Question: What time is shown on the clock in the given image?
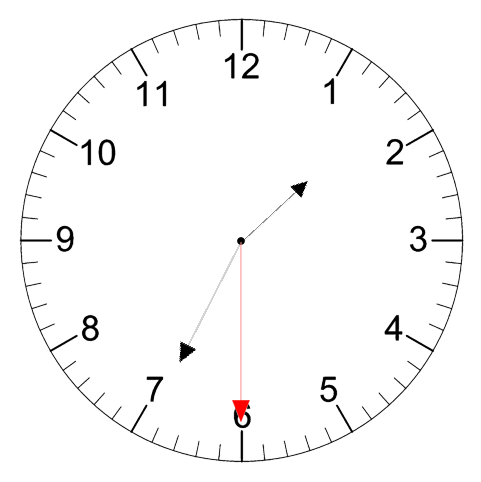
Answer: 01:34:30